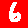
Digit: 6